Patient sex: F
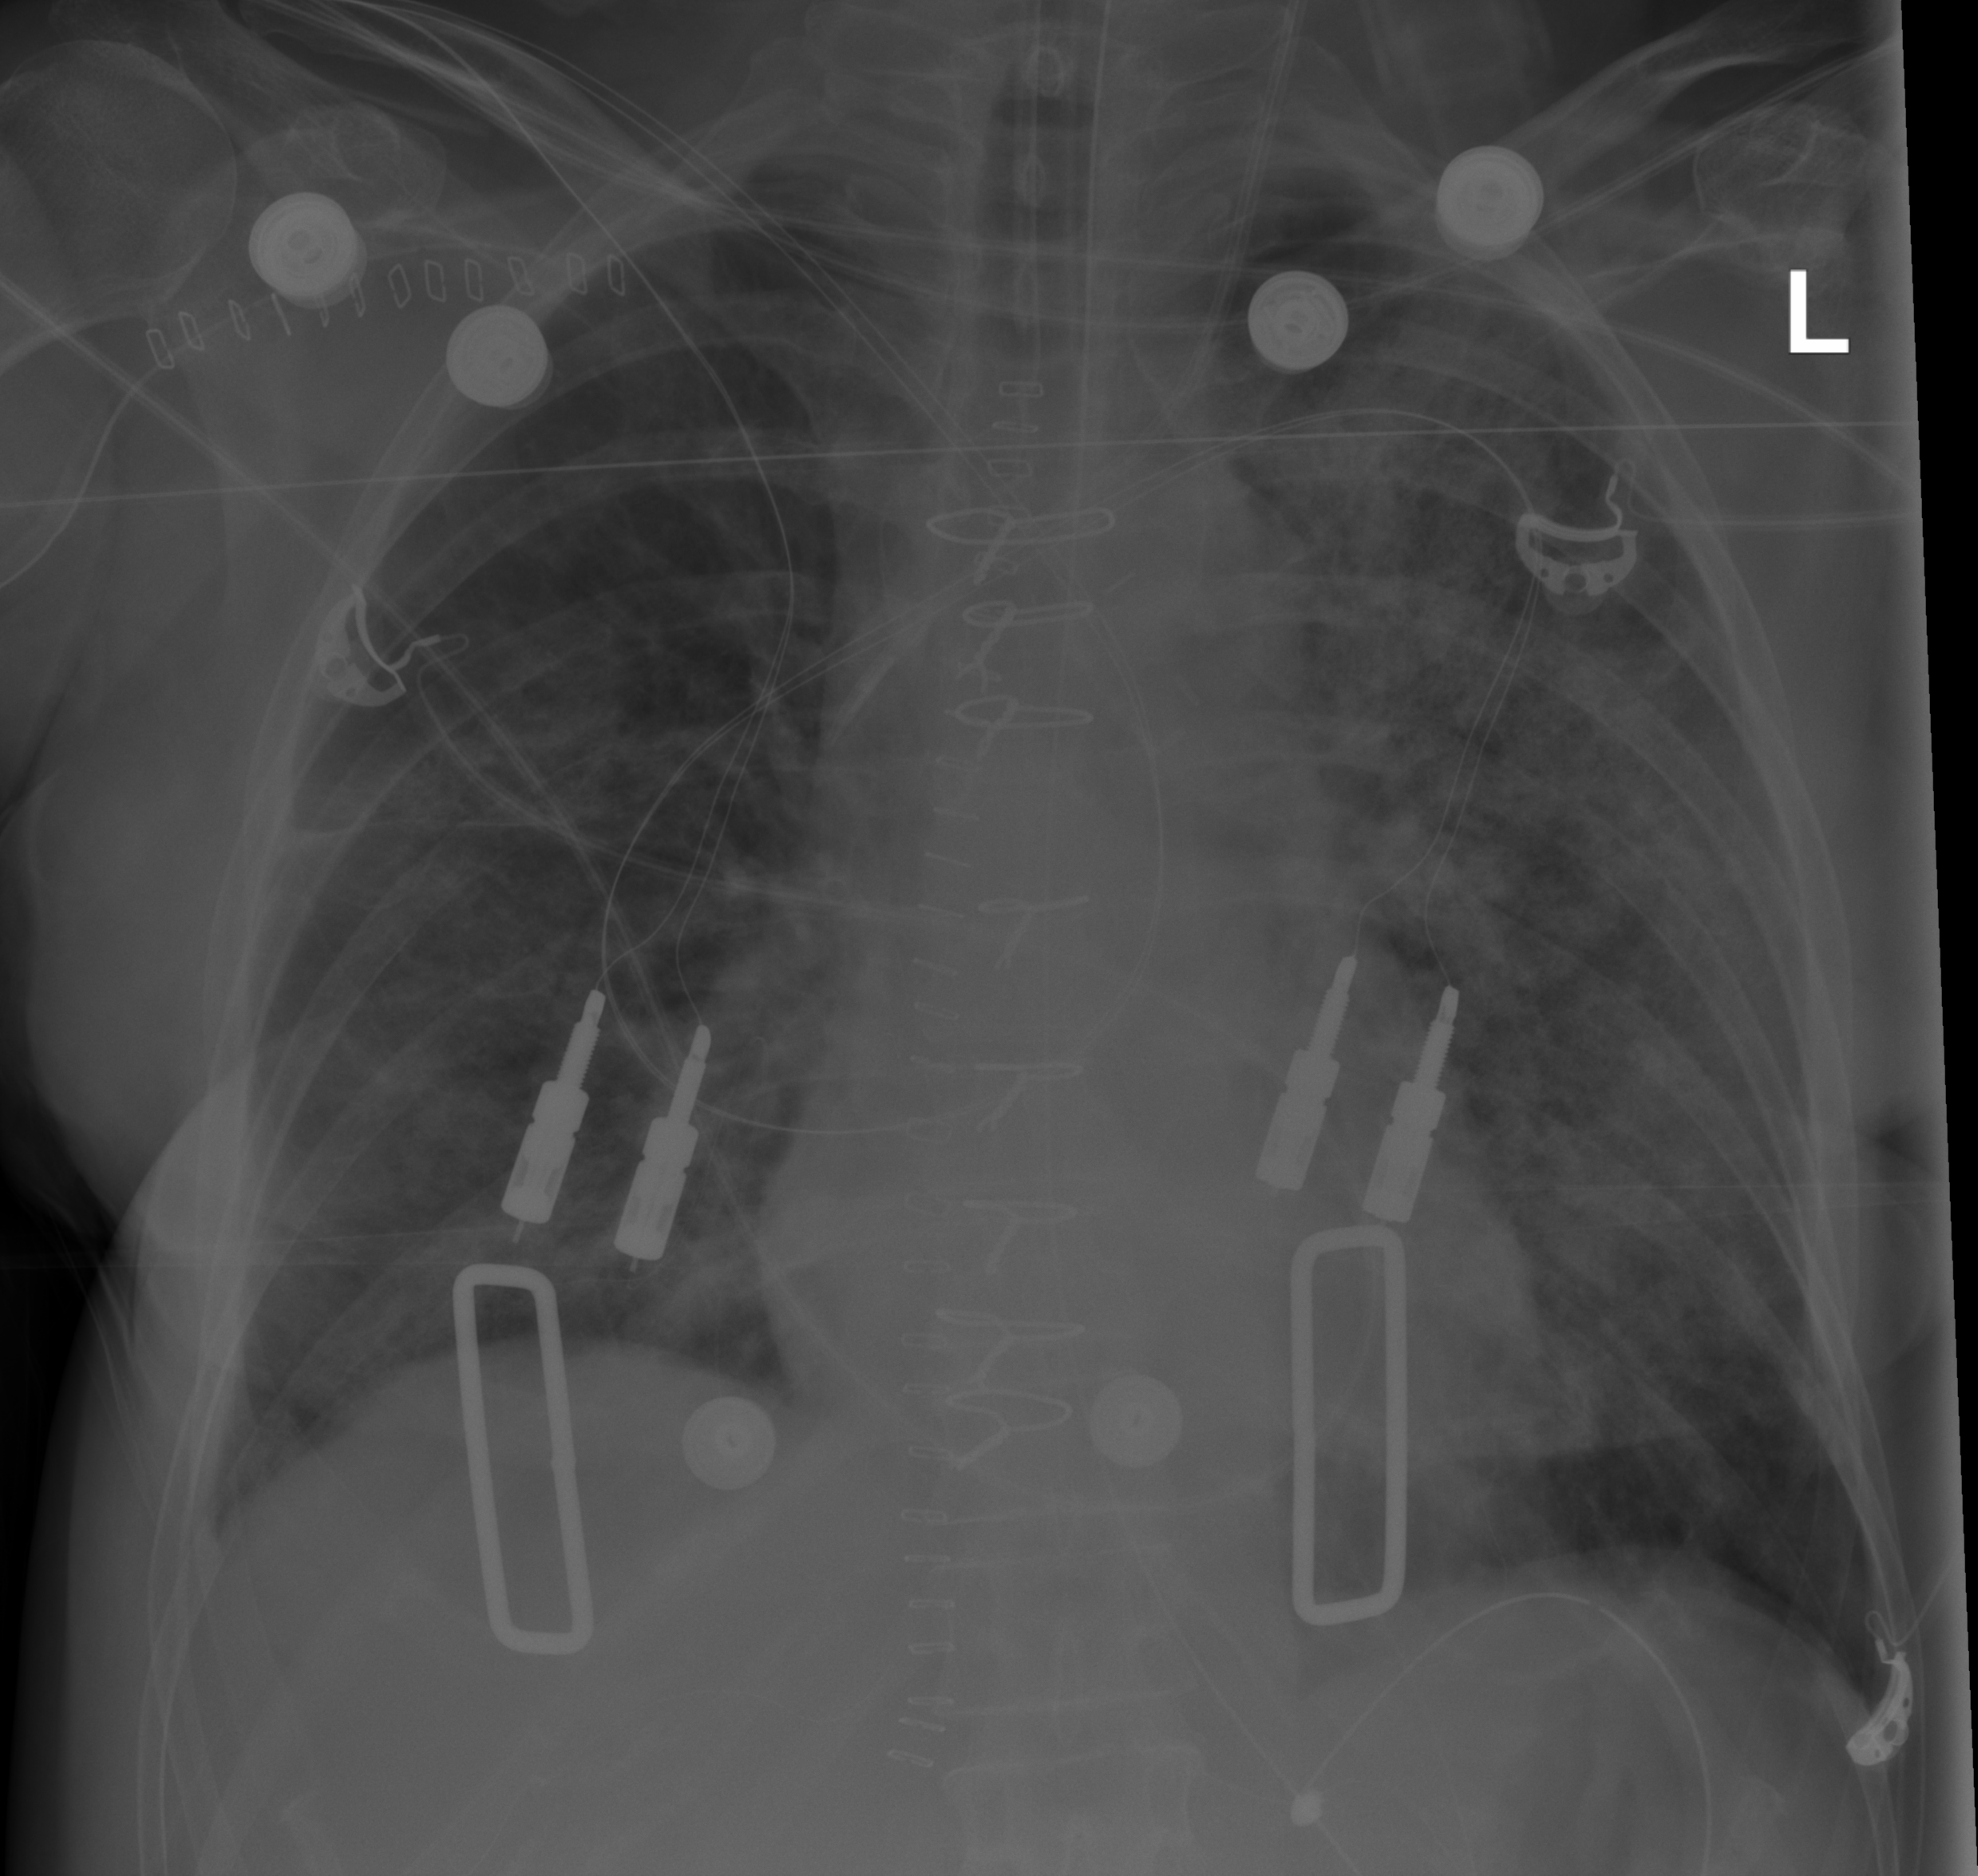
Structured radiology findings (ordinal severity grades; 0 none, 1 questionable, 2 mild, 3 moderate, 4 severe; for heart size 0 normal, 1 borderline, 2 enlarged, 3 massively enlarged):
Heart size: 0
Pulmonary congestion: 2
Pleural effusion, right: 0
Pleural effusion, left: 0
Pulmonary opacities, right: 2
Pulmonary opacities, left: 3
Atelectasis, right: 2
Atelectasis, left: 3